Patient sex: M
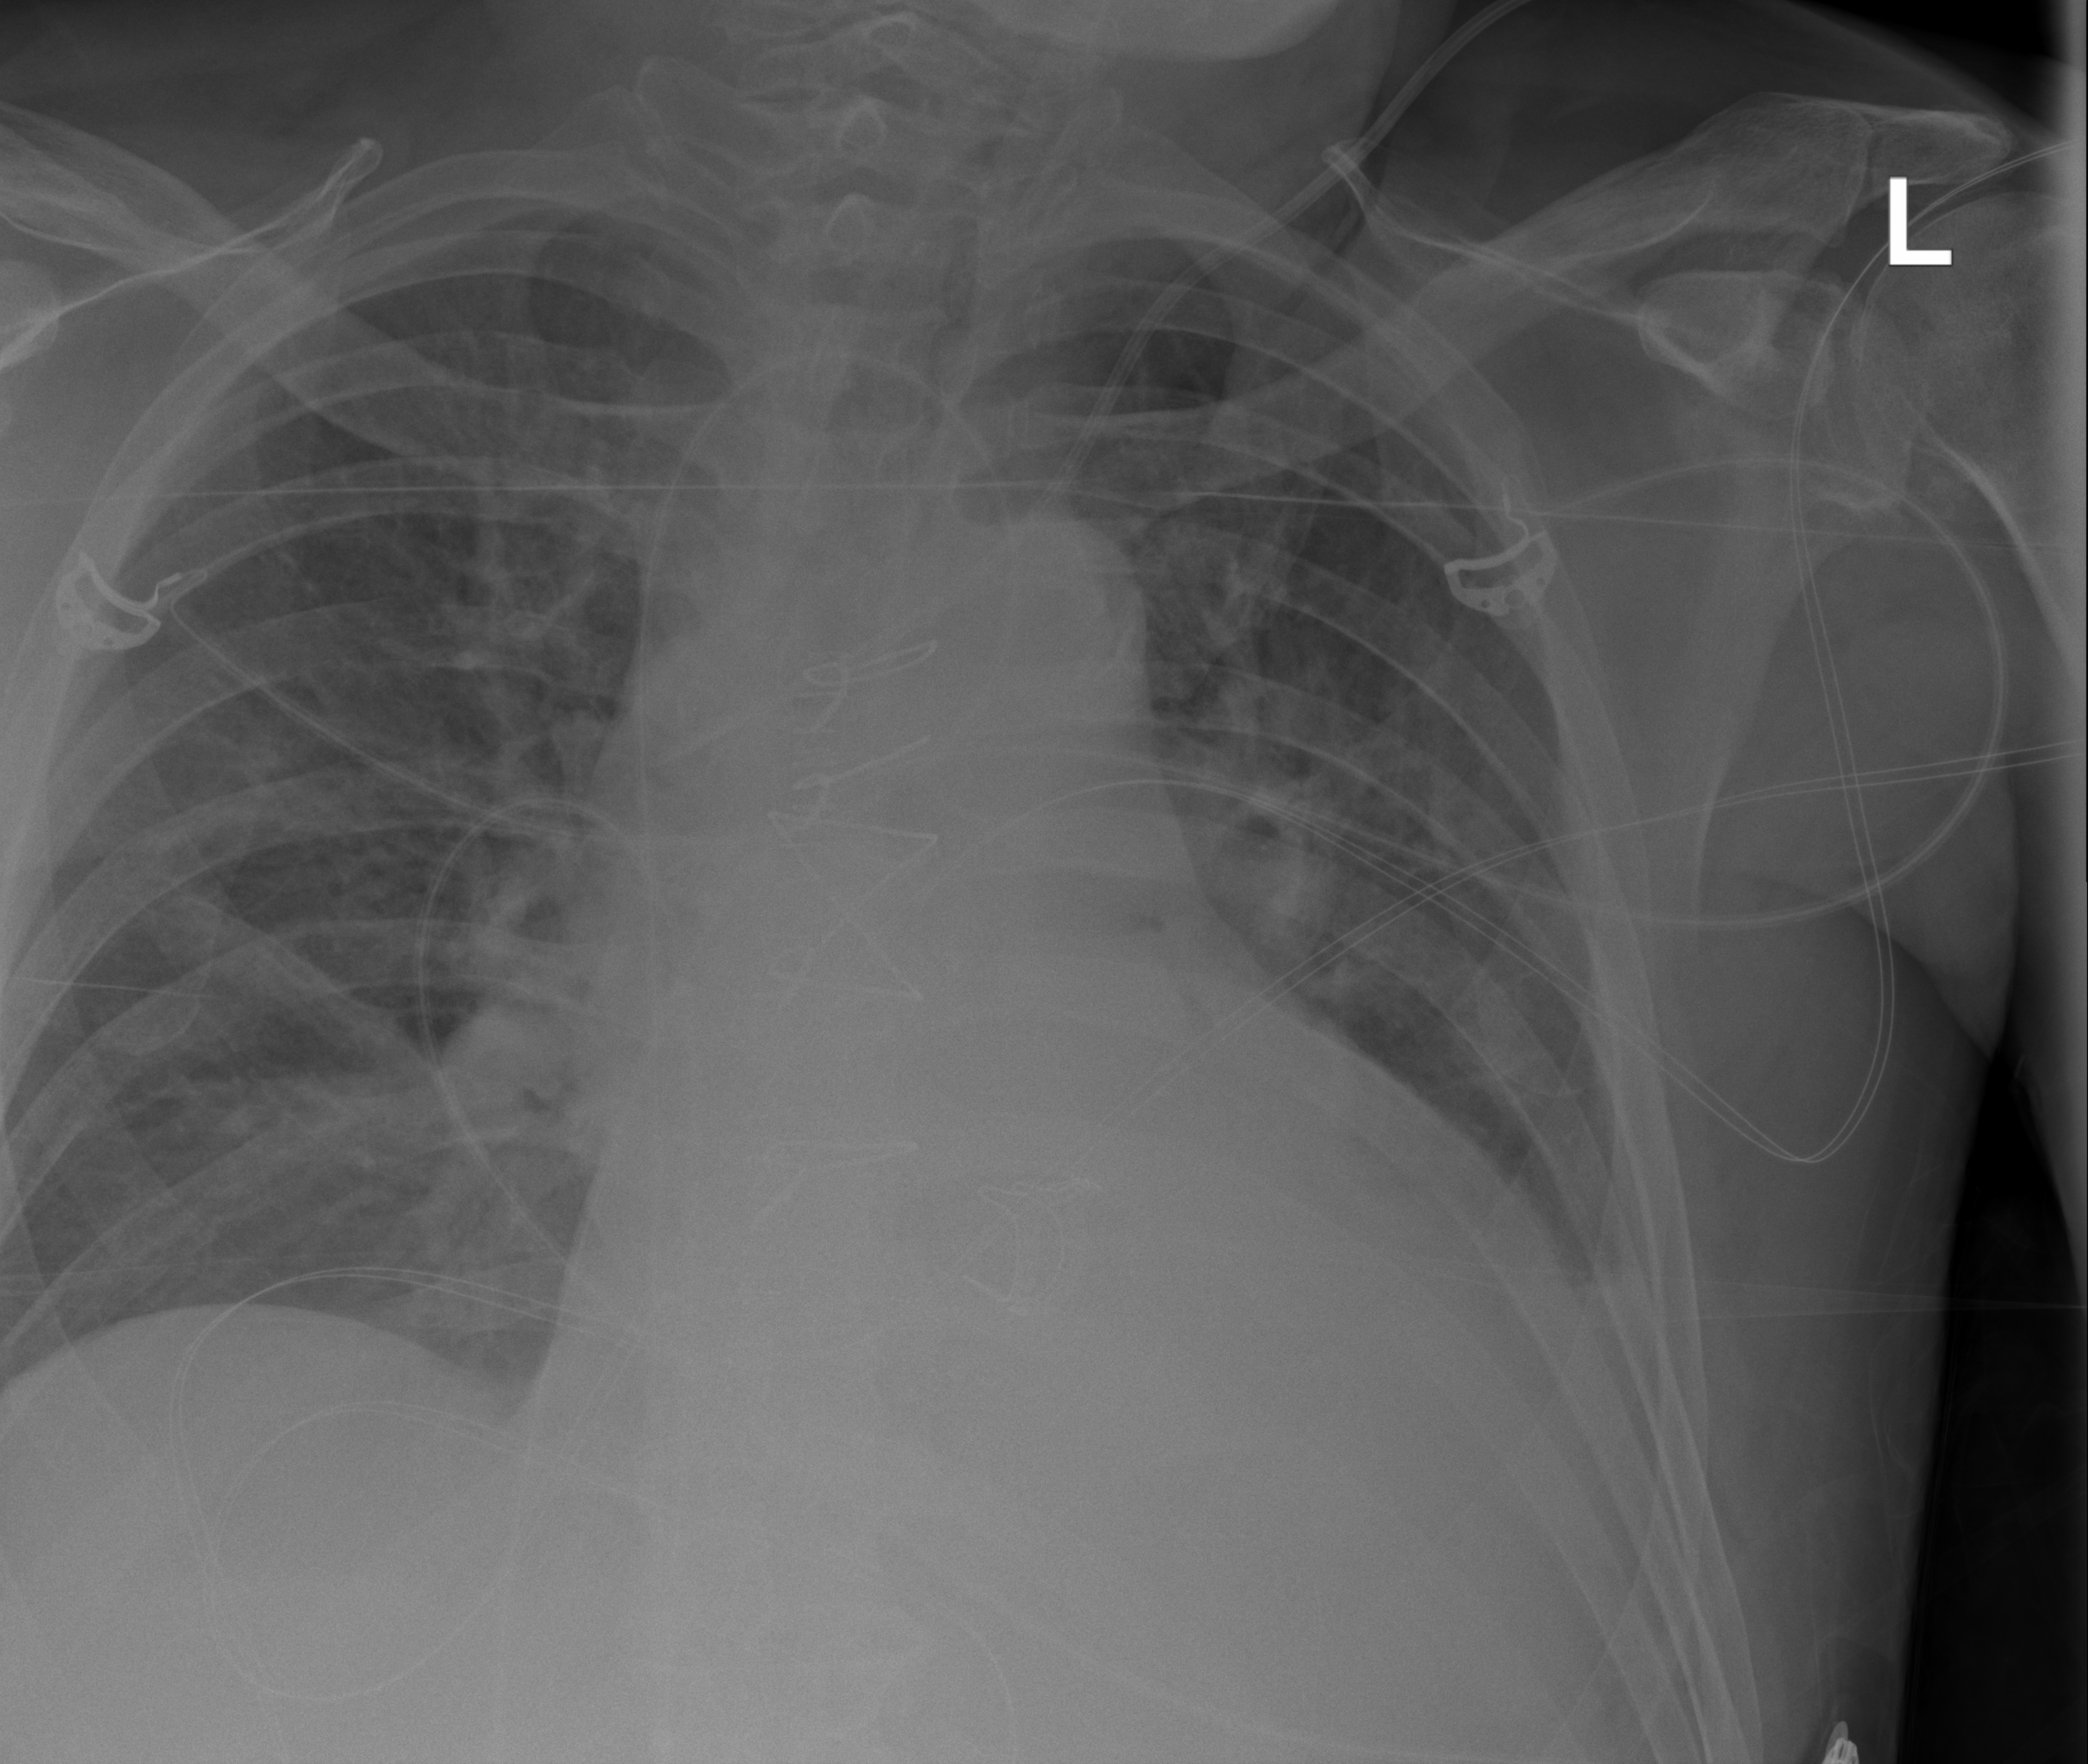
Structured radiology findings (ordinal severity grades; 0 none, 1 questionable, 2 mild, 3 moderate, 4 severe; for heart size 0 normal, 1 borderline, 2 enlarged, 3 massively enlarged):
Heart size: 0
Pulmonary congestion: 1
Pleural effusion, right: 0
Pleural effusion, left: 2
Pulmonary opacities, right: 0
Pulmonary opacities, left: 0
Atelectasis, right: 0
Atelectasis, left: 0